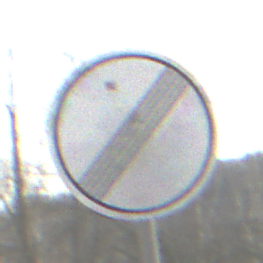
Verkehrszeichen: EndeSaemtlicherBegrenzungen
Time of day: MorningAfternoon
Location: Outdoor (Nature)
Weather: PartlyCloudy
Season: Autumn
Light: Natural